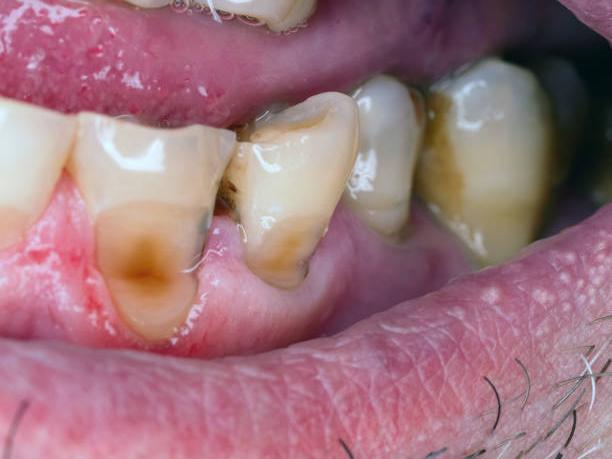
Condition: Gingivitis